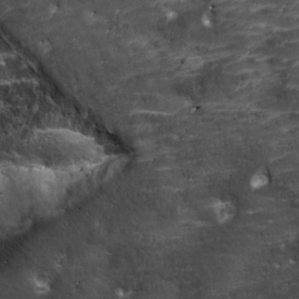
Label: non_frost